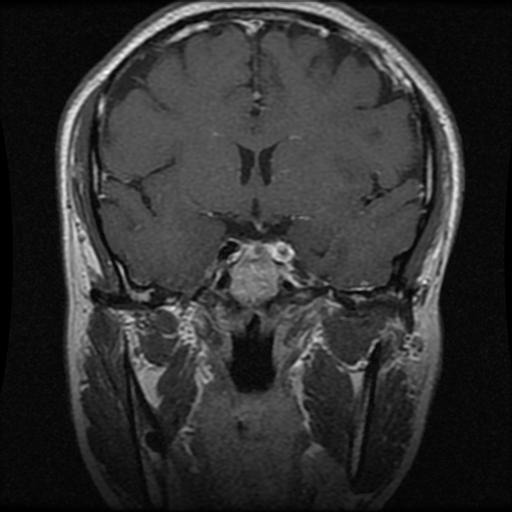
Label: pituitary